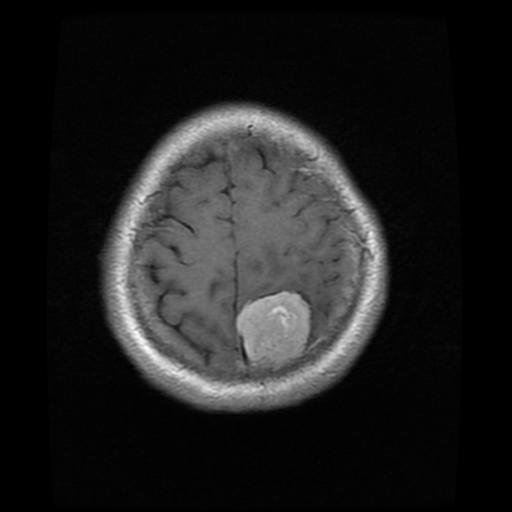
Label: meningioma